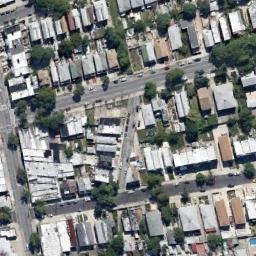
Label: residential